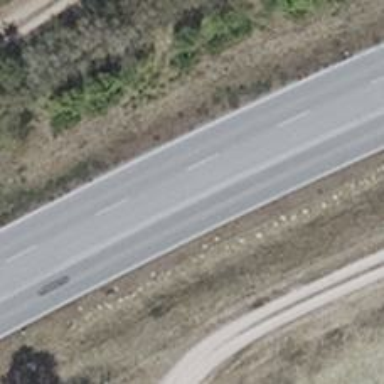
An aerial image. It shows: Asphalt motorway of trunk classification.